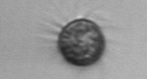
Label: Ciliophora